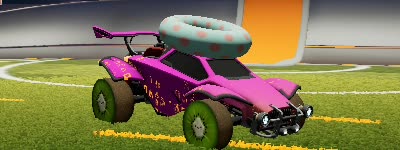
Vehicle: octane